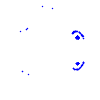
Particle: kaon